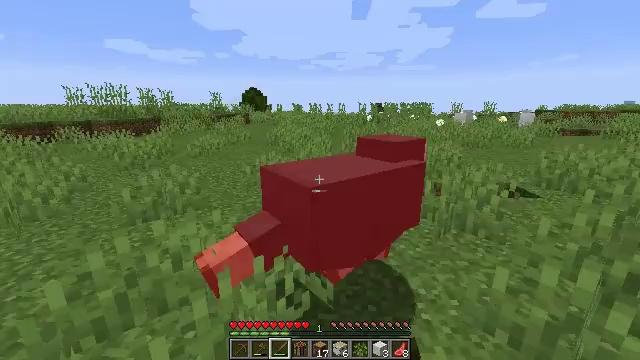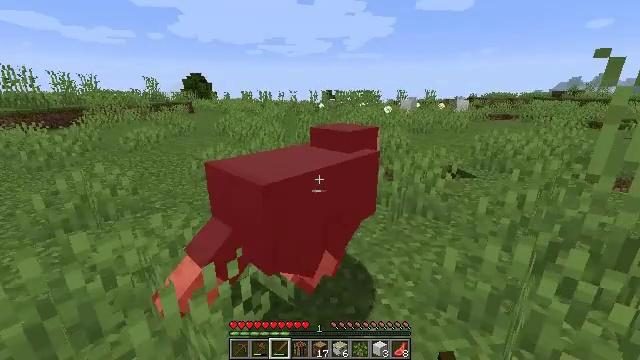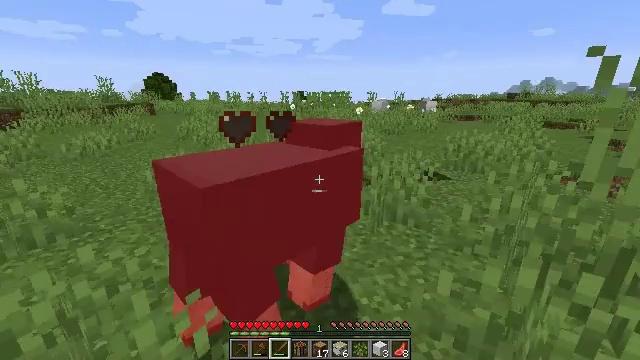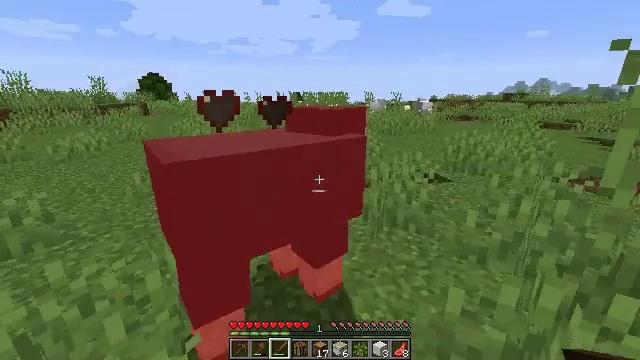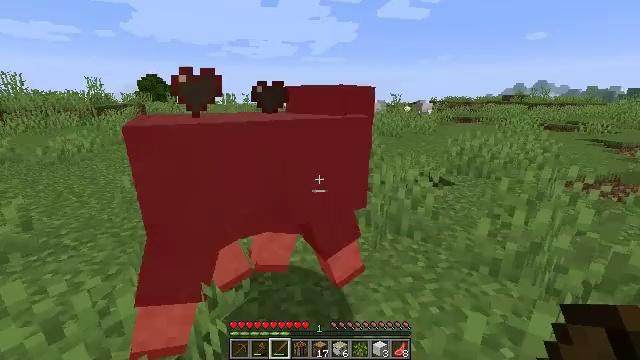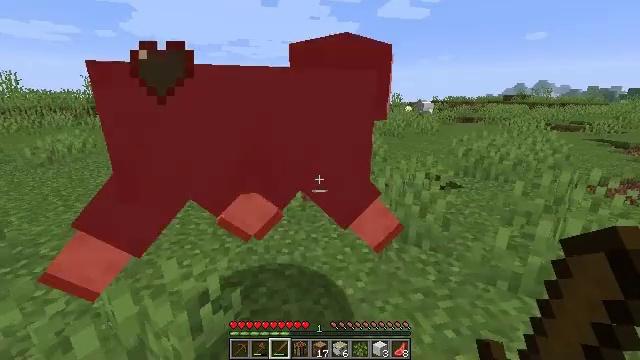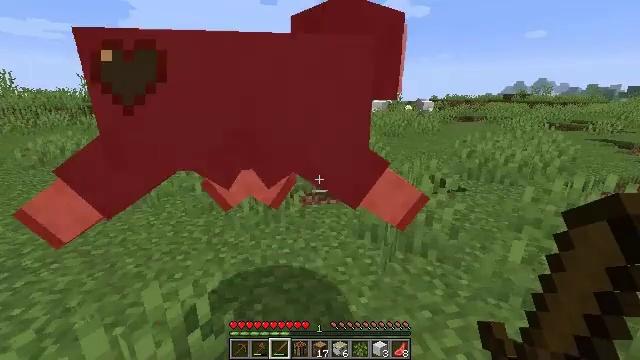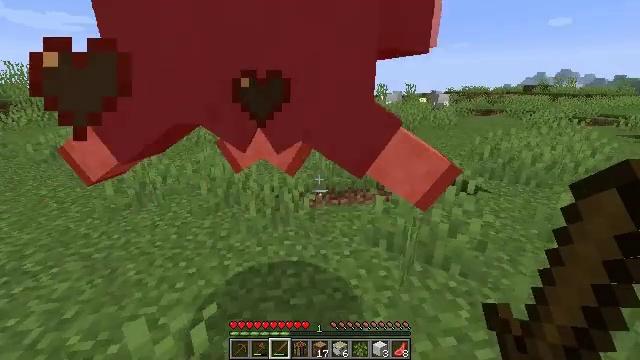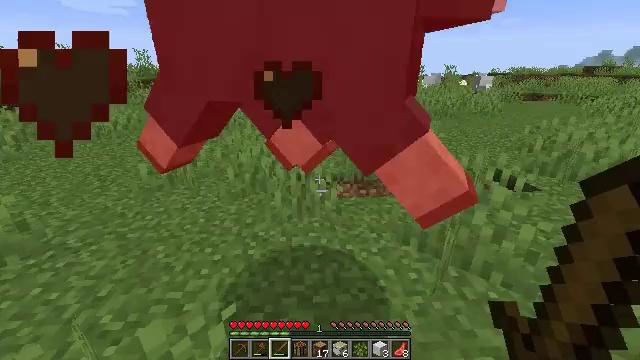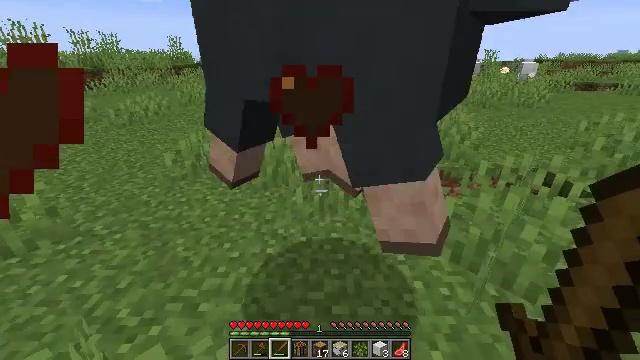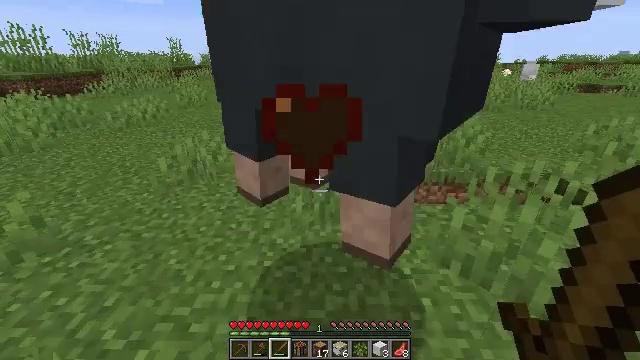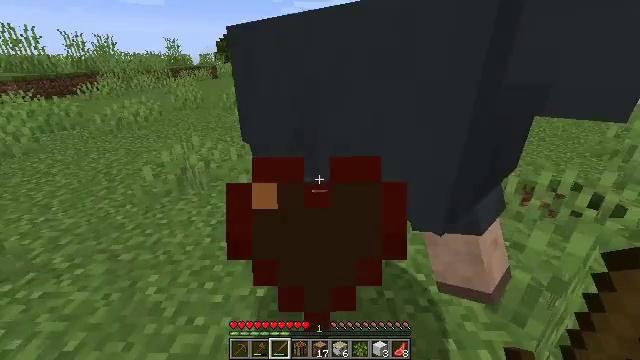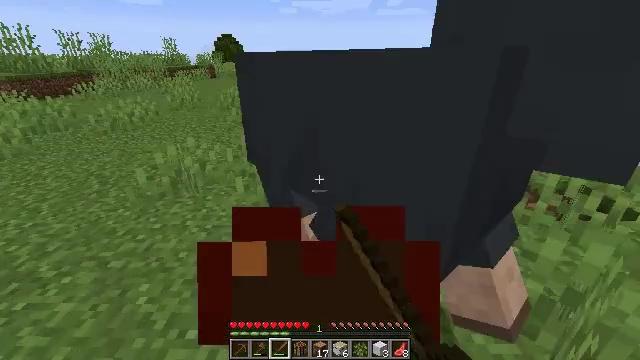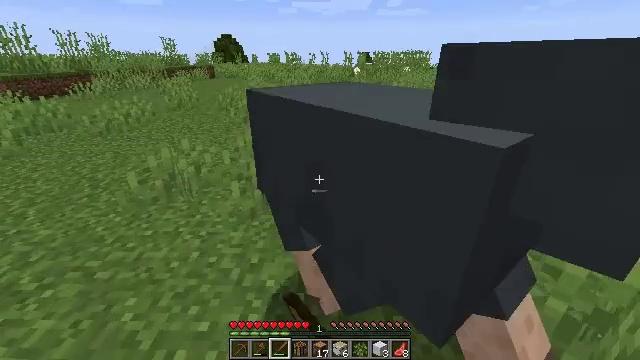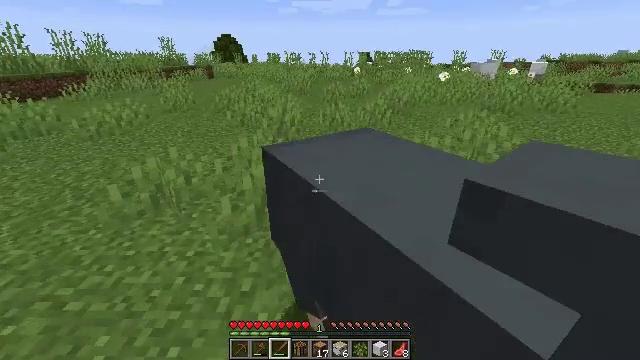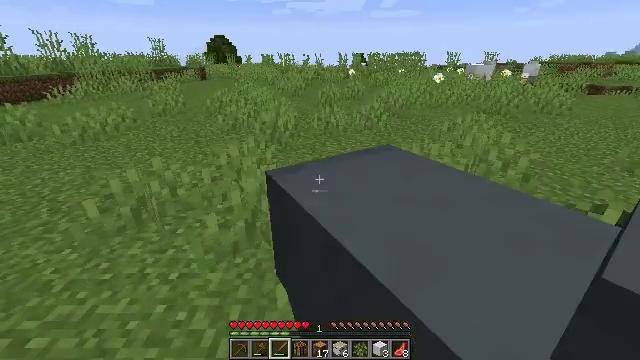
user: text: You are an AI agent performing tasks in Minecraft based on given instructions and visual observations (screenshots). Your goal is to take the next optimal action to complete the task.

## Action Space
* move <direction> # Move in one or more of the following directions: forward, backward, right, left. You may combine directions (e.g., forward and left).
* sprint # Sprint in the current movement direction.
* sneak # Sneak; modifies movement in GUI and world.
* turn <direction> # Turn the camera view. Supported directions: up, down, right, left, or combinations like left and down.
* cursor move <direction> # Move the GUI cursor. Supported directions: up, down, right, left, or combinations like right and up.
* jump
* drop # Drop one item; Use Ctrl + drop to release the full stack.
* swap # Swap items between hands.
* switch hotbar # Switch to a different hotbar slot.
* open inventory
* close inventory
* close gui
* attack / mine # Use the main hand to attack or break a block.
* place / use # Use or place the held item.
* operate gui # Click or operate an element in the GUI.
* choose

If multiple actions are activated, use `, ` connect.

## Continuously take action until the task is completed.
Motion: motion action
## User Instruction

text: Hunt animals.
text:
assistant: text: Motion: move forward, turn right and down
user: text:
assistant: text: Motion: move forward, turn right
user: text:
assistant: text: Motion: move forward
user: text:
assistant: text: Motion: move forward
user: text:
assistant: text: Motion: move forward
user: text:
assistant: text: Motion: move forward
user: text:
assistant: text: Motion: move forward, turn left and down
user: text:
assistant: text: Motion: move forward, turn left and down
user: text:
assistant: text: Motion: move forward, turn left and down
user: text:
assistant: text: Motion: move forward
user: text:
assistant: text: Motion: move forward, attack / mine
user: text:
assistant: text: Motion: move forward, attack / mine
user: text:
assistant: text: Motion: move forward, attack / mine
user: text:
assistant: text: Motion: move forward, attack / mine
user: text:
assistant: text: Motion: move forward, turn right
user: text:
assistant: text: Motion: no_op